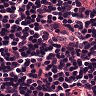
Metastatic tissue present: no